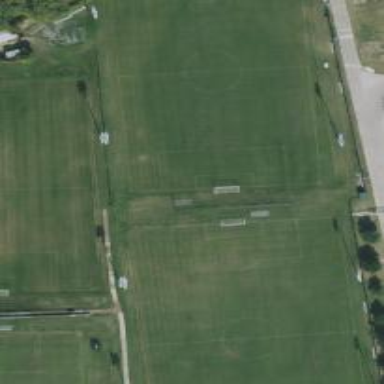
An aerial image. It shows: Soccer pitch designated for leisure and sports activities.